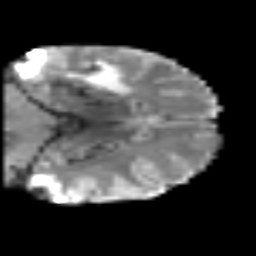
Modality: T2w
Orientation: coronal
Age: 55
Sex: male
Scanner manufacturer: siemens
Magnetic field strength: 3 T
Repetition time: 6.1 s
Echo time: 0.101 s